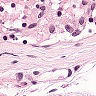
Metastatic tissue present: no